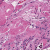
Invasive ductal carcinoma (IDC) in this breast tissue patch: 1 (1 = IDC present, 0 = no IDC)